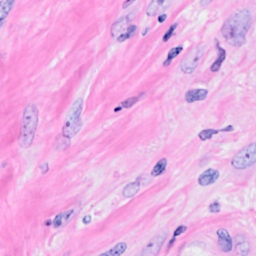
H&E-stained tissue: Breast